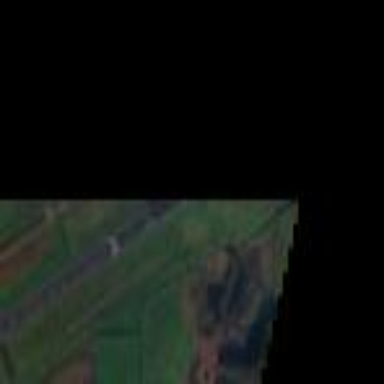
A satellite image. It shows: Area covered in grass located on the airside.